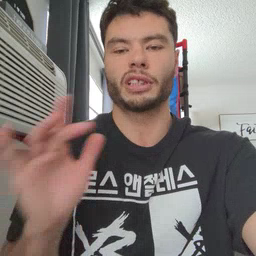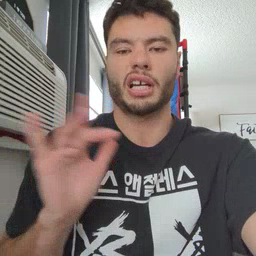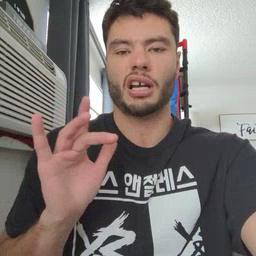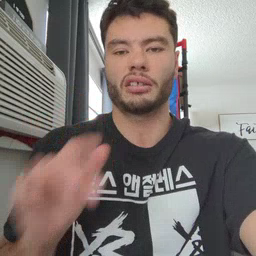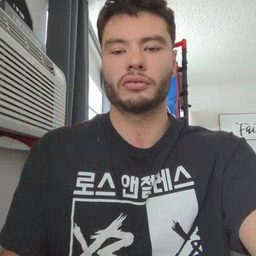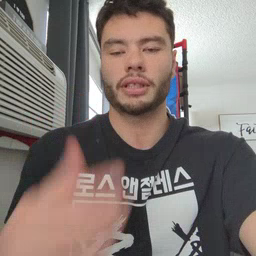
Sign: yucky